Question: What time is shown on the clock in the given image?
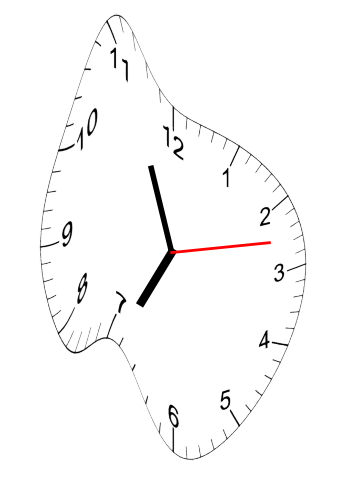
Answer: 06:56:13